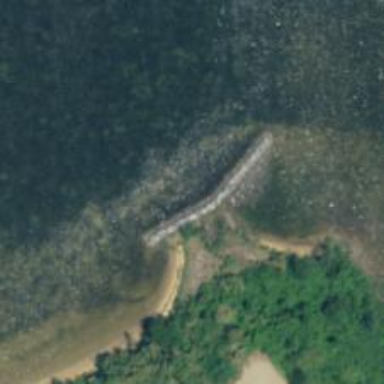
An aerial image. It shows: Breakwater structure.